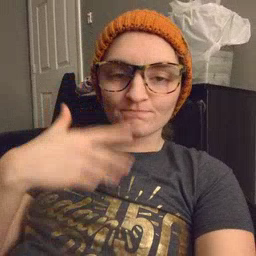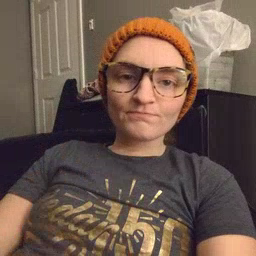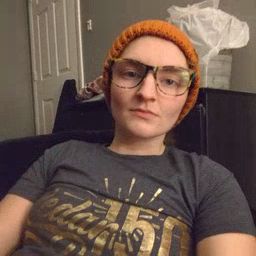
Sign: sad